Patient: sex M, age 40
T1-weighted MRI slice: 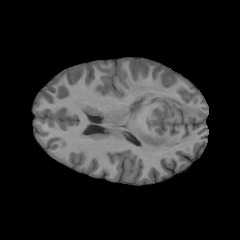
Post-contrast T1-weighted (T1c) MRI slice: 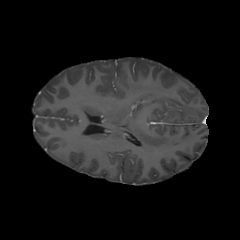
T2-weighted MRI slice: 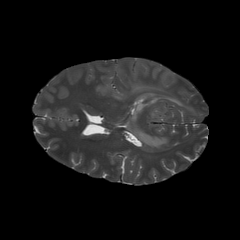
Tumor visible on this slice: yes
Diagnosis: Astrocytoma, IDH-mutant
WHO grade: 3